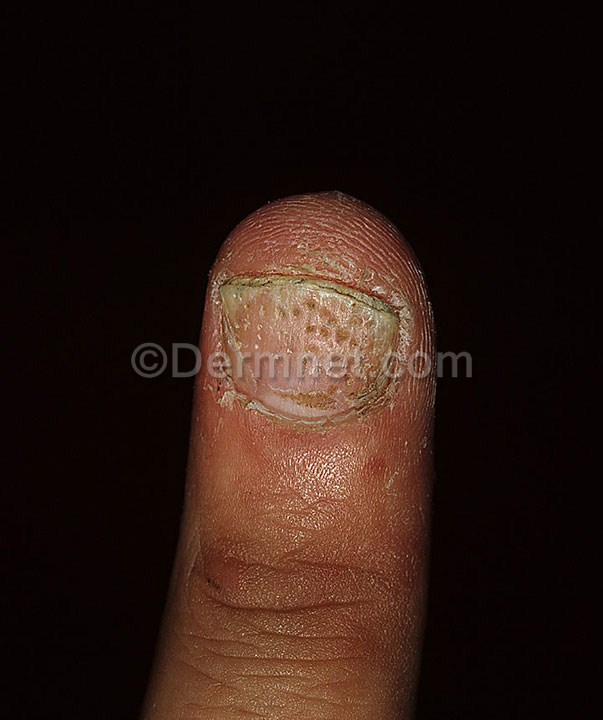
Disease: Nail Fungus and other Nail Disease